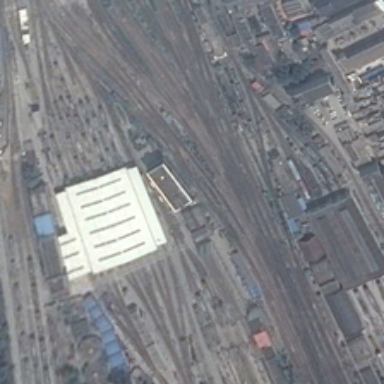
In front of the train station tracks pass through the residential area .